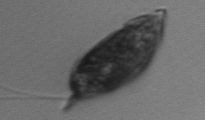
Label: Prorocentrum_micans